Field crop: tomato
Growth stage: 1
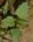
Species: solanum